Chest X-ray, AP view. Patient: 41 years old, sex F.
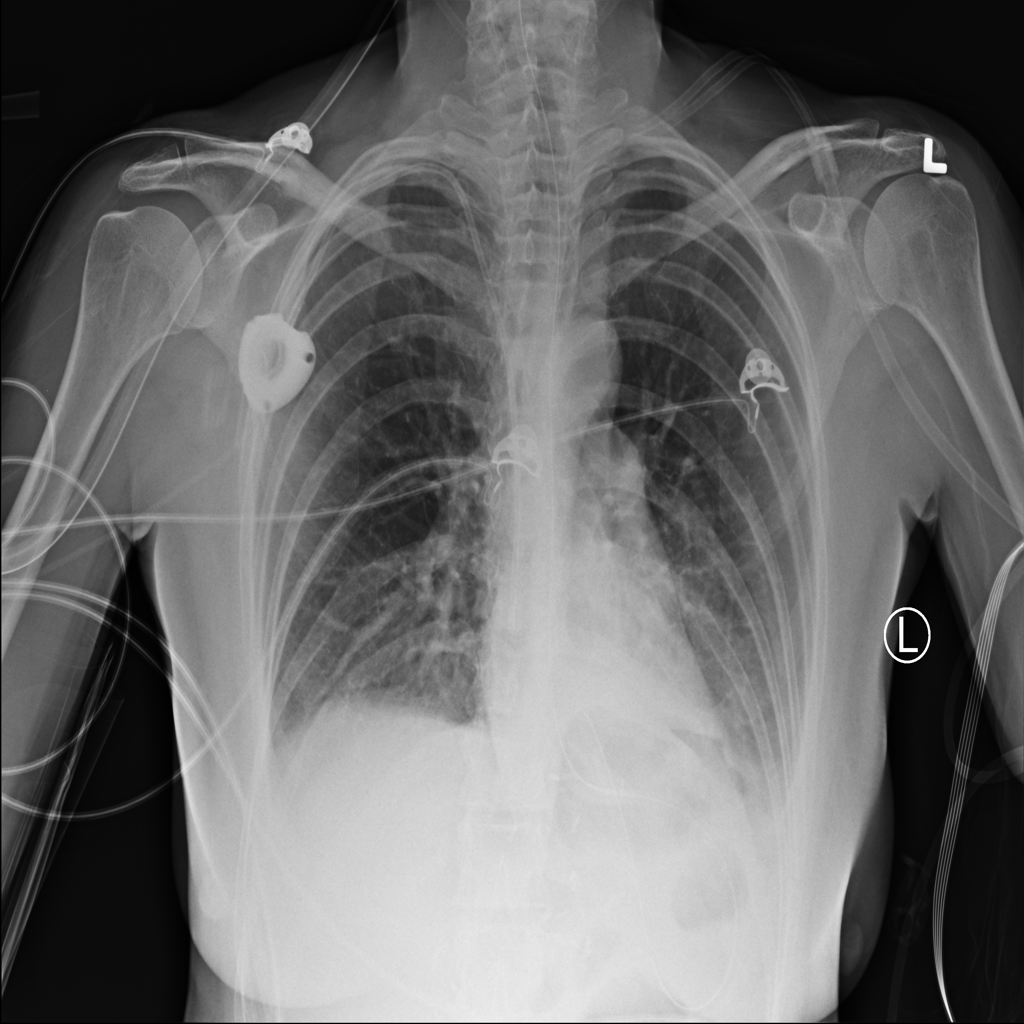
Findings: Effusion, Infiltration